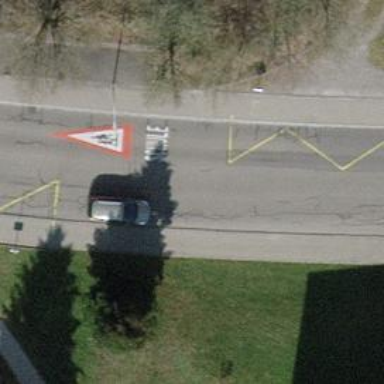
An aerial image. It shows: Asphalt road with chicane for traffic calming.